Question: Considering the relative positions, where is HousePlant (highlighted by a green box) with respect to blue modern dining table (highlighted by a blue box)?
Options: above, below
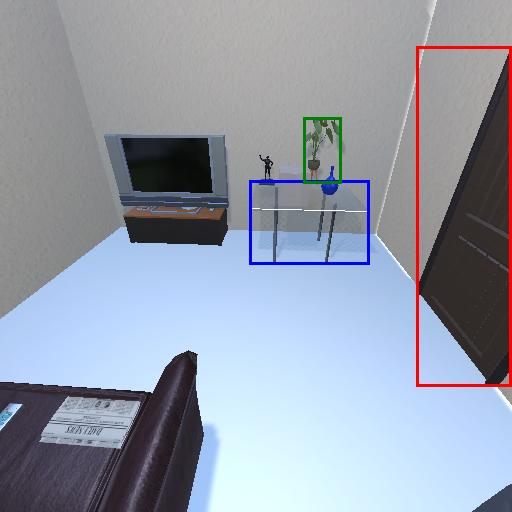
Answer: above